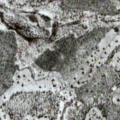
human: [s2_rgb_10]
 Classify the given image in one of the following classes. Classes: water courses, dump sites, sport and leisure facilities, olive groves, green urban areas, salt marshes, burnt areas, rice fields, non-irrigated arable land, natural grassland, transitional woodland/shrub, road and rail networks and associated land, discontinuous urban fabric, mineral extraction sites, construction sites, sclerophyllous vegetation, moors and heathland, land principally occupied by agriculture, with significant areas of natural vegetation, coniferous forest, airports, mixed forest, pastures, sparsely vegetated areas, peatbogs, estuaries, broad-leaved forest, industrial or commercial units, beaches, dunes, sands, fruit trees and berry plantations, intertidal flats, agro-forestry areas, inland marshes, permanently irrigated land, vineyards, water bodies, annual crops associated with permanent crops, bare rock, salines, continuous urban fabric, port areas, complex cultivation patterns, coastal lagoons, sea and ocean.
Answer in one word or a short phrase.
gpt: coniferous forest, mixed forest, transitional woodland/shrub, peatbogs